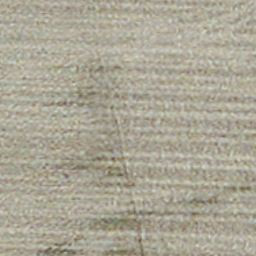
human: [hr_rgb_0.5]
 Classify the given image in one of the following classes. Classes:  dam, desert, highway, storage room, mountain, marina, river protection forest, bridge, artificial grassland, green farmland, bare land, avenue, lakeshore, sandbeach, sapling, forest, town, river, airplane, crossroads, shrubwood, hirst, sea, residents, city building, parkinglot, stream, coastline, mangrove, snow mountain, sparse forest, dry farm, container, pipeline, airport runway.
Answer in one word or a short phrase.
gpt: dry farm